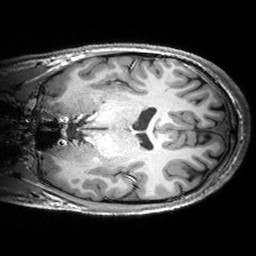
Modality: T1w
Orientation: coronal
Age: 24
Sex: male
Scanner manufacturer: siemens
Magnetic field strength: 3 T
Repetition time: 2.53 s
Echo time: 0.00299 s